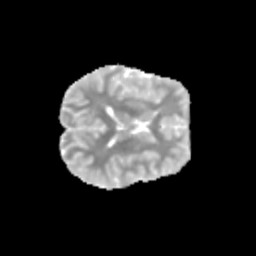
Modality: MD
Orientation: axial
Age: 12
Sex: female
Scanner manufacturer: siemens
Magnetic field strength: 3 T
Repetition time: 3.8 s
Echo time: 0.07 s